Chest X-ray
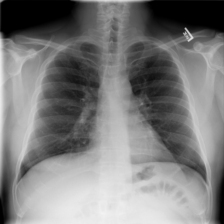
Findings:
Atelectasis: negative
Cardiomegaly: negative
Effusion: negative
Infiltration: negative
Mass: negative
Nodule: negative
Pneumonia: negative
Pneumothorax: negative
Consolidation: negative
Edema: negative
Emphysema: negative
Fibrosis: negative
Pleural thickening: negative
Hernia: negative